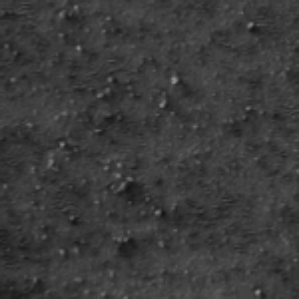
Label: frost